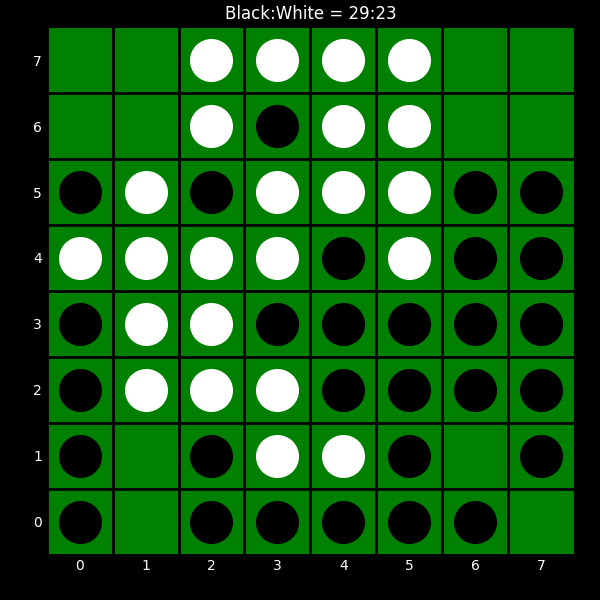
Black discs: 29
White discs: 23